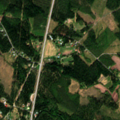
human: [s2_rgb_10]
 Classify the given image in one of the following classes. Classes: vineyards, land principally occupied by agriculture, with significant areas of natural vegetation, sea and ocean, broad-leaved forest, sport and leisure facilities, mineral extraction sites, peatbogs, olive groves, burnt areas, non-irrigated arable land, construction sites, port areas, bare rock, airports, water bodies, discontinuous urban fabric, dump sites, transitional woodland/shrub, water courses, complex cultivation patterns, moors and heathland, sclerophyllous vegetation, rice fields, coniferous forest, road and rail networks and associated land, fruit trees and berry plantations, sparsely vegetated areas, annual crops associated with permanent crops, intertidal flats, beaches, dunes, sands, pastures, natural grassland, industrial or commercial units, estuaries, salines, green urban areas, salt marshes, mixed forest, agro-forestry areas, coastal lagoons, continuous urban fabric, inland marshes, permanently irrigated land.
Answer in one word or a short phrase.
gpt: coniferous forest, mixed forest, transitional woodland/shrub